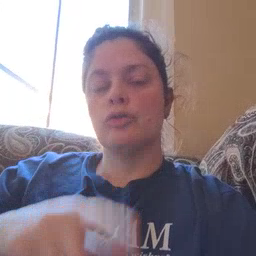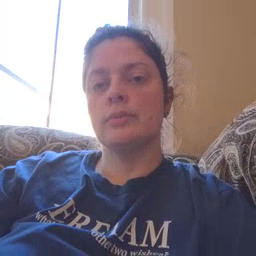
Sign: dryer